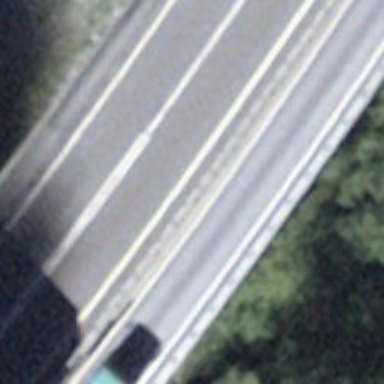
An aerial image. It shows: Asphalt motorway categorized as trunk road.